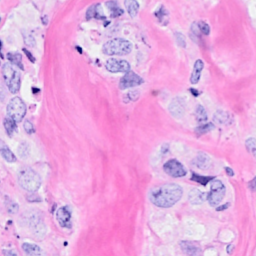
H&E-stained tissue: Breast